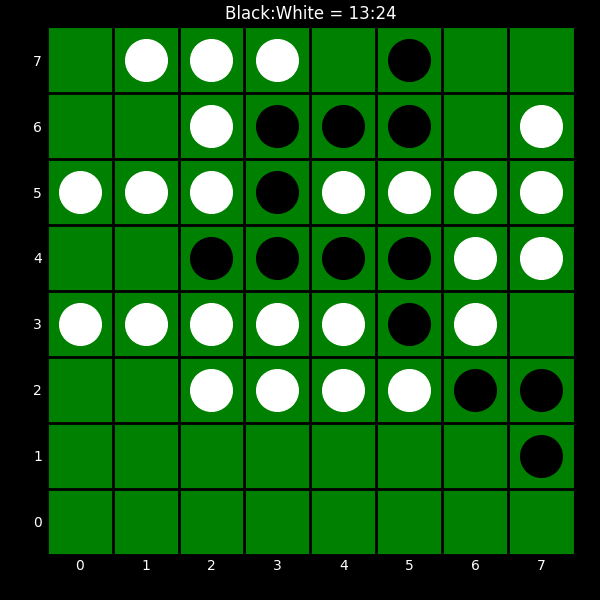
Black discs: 13
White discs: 24